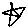
Label: star